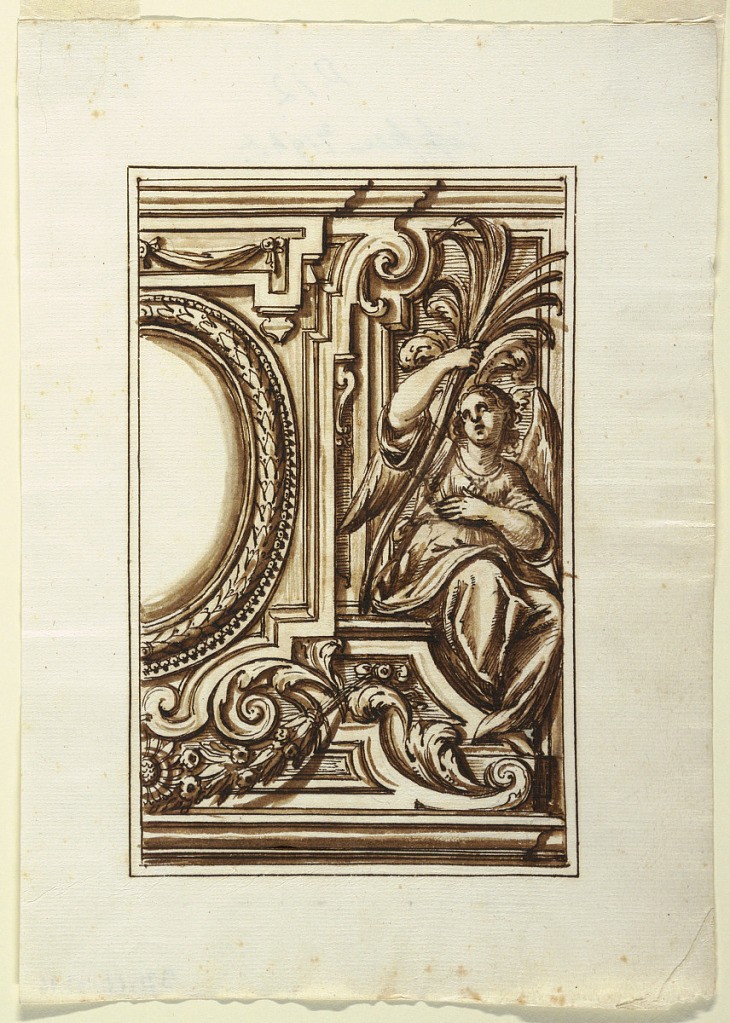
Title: One of a set of twelve projects for the decoration of wall panels, to be placed at a height. Preceded by a title page
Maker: Francesco Bedeschini, Italian
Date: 1675-1699
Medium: Pen, brush, sepia
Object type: Drawing
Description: Right side with an angel